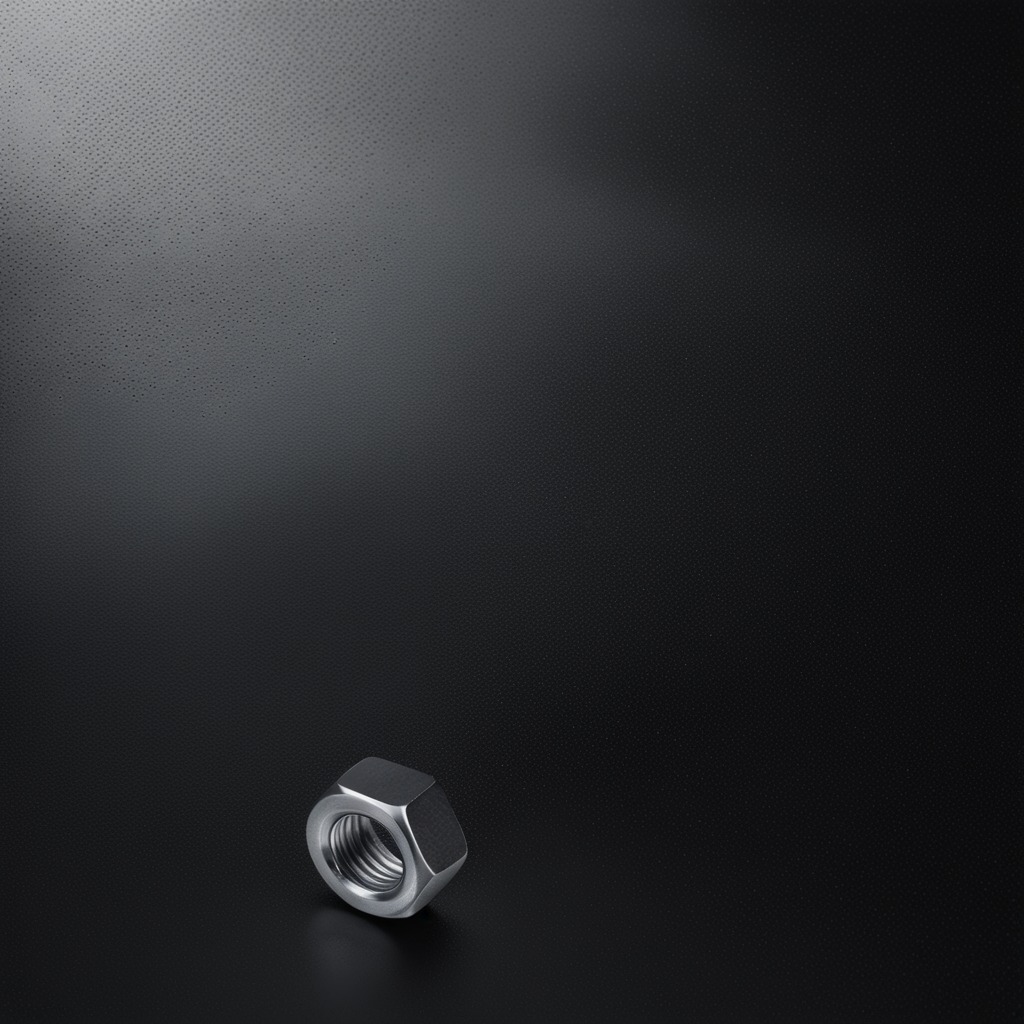
A metal nut lies on a clean granite tabletop covered with a black rubber mat inside a workshop under bright overhead lighting crisp shadows high clarity worn but beneath the mat